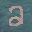
Label: 2